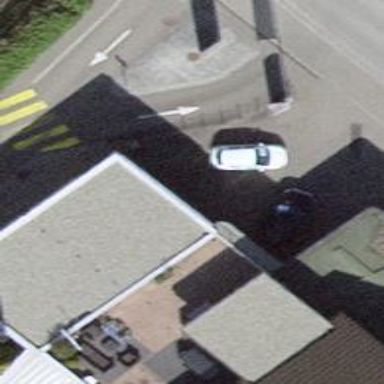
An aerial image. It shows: Car repair shop.